Aerial crown-view tile of a tropical tree (Barro Colorado Island, Panama), acquired 20240611:
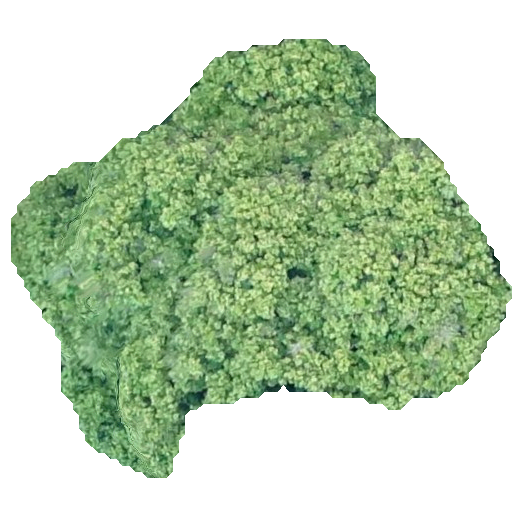
Species: Prioria copaifera
GBIF accepted scientific name: Prioria copaifera
Crown area: 211.809 m²